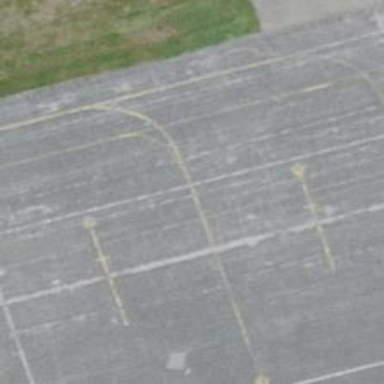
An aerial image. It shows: View of taxiway at the airport.